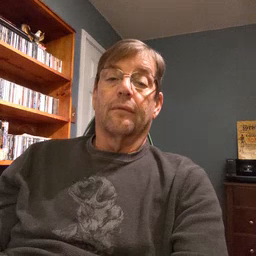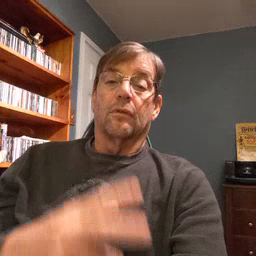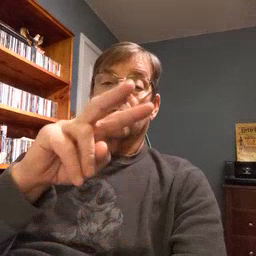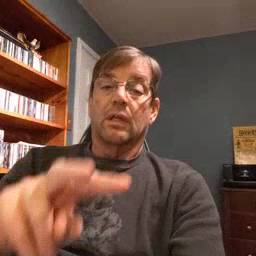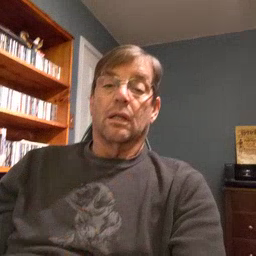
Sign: read